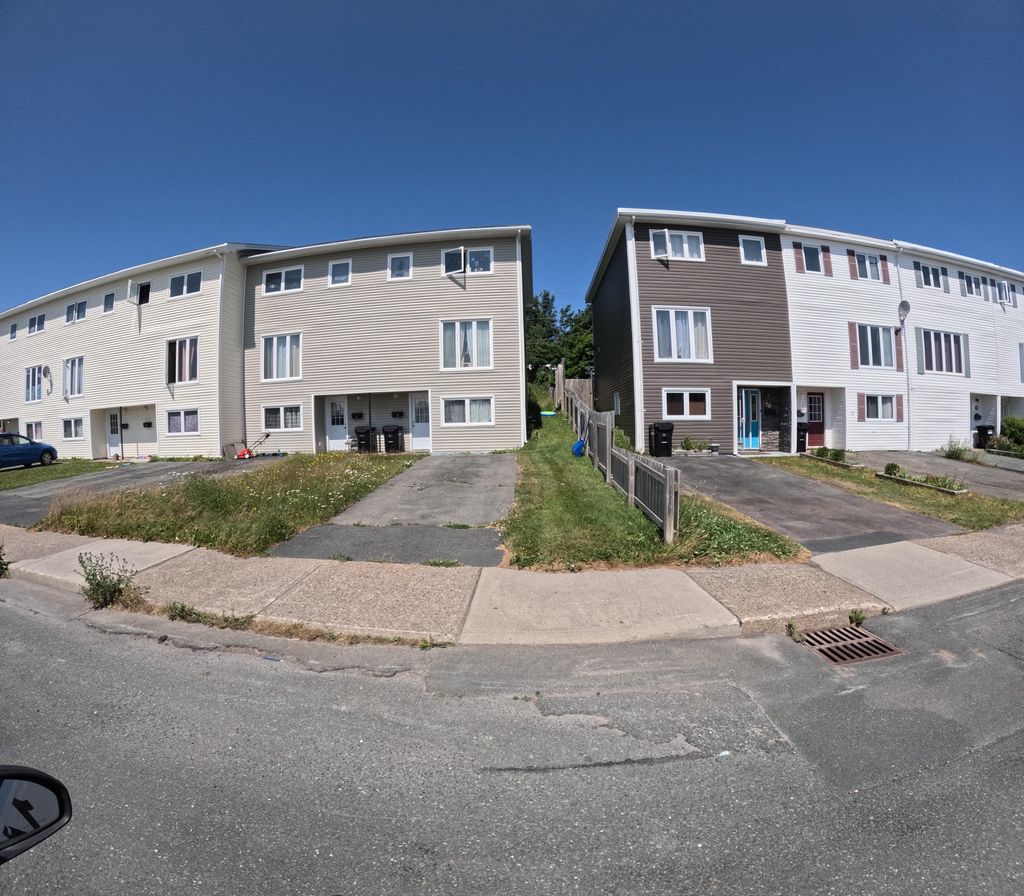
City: st_johns